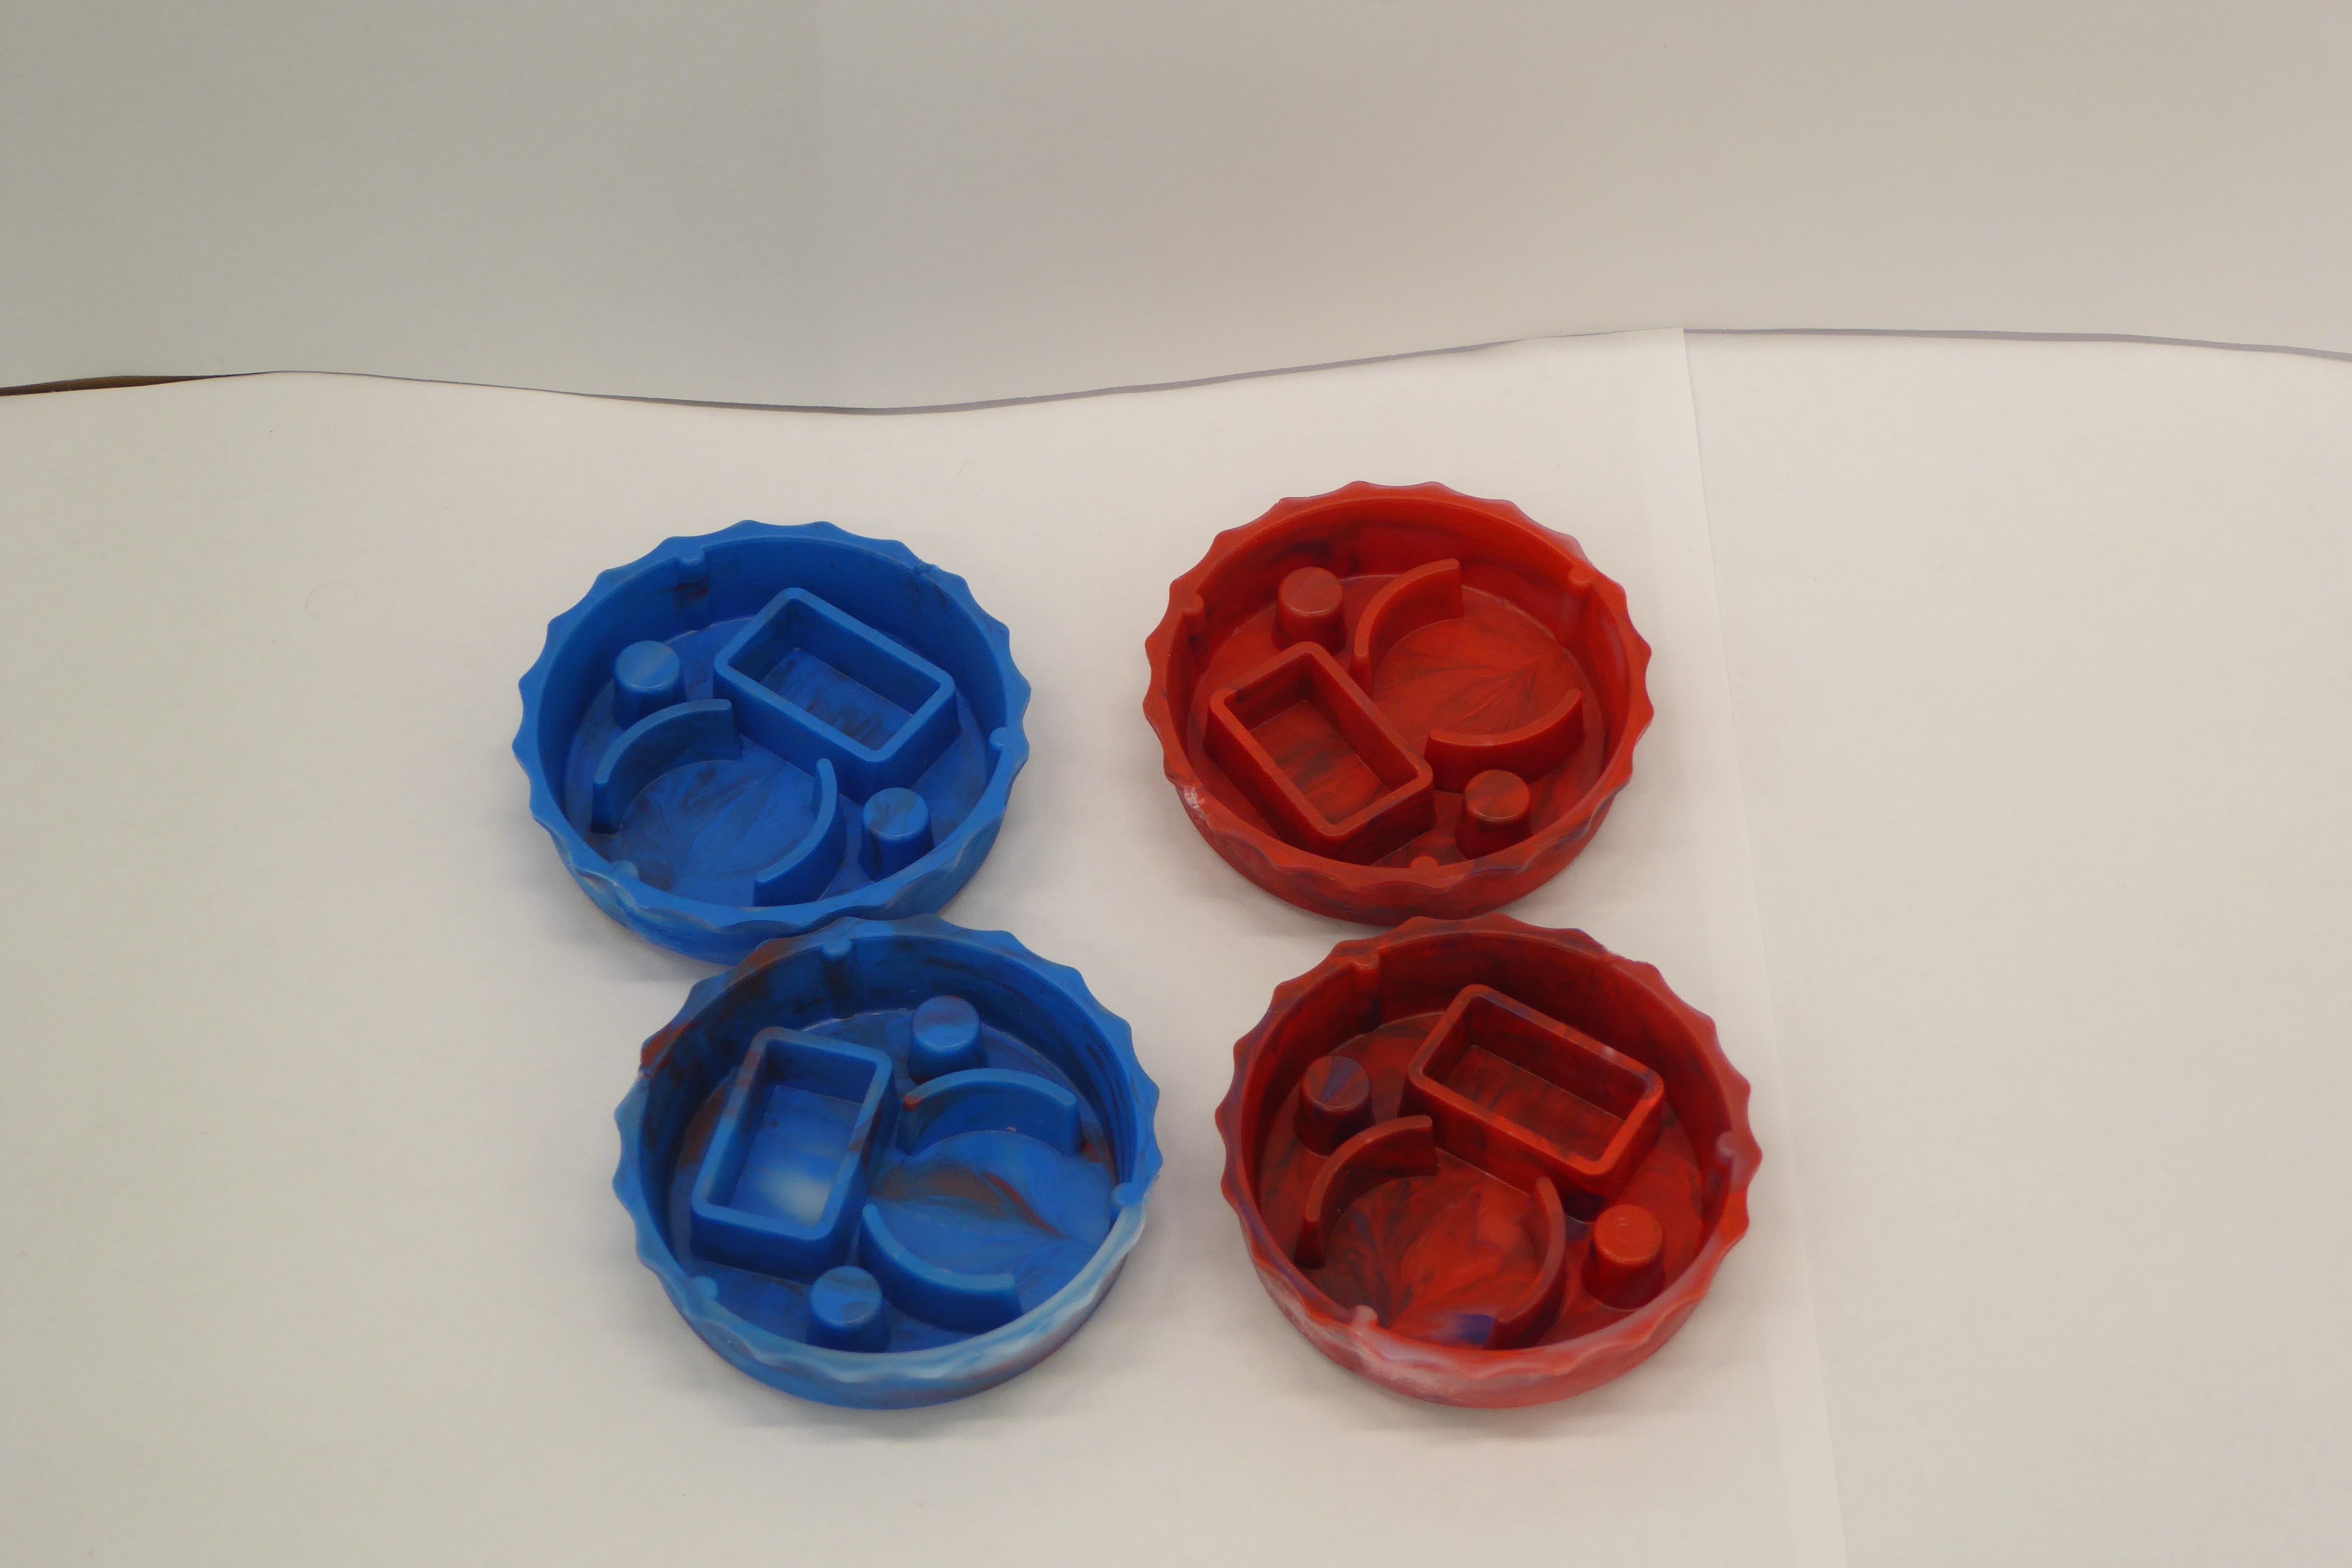
Label: Bottle Opener - Cover